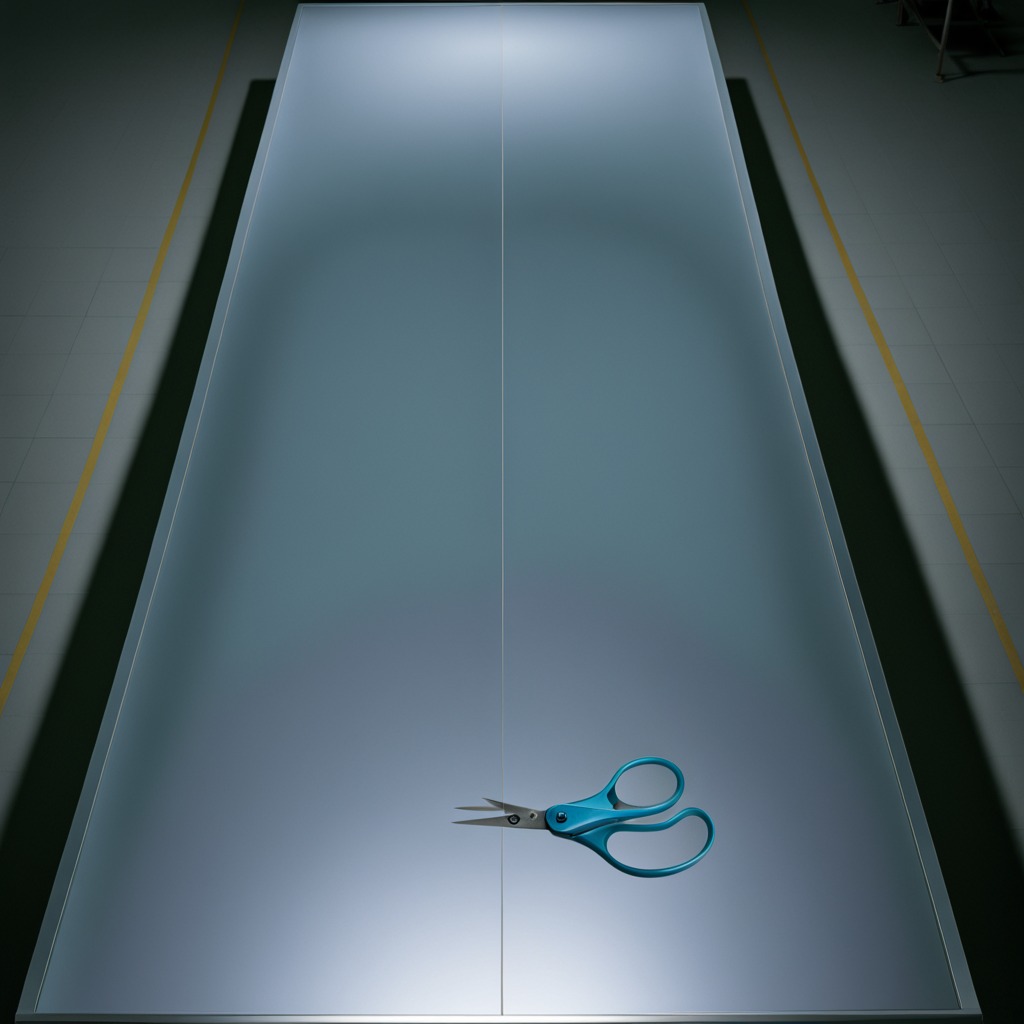
A scissor is lying on the clean empty table in a railway signal maintenance room lit by harsh overhead fluorescents photorealistic surface textures crisp shadows high dynamic range